Question: i have two view controllers and i want to pass data from 1st view to the second when i press ok button and move to the 2nd view without passing any data when i press cancel

i wrote this code
'''
@IBAction func submitL() {
// MARK: - Navigation
// In a storyboard-based application, you will often want to do a little preparation before navigation
func prepareForSegue(segue: UIStoryboardSegue, sender: AnyObject?) {
// Get the new view controller using segue.destinationViewController.
// Pass the selected object to the new view controller.
var third = segue.destinationViewController as ViewController
third.lastName = theLastName.text
third.name = theName.text
}
}
'''
this code didn't work
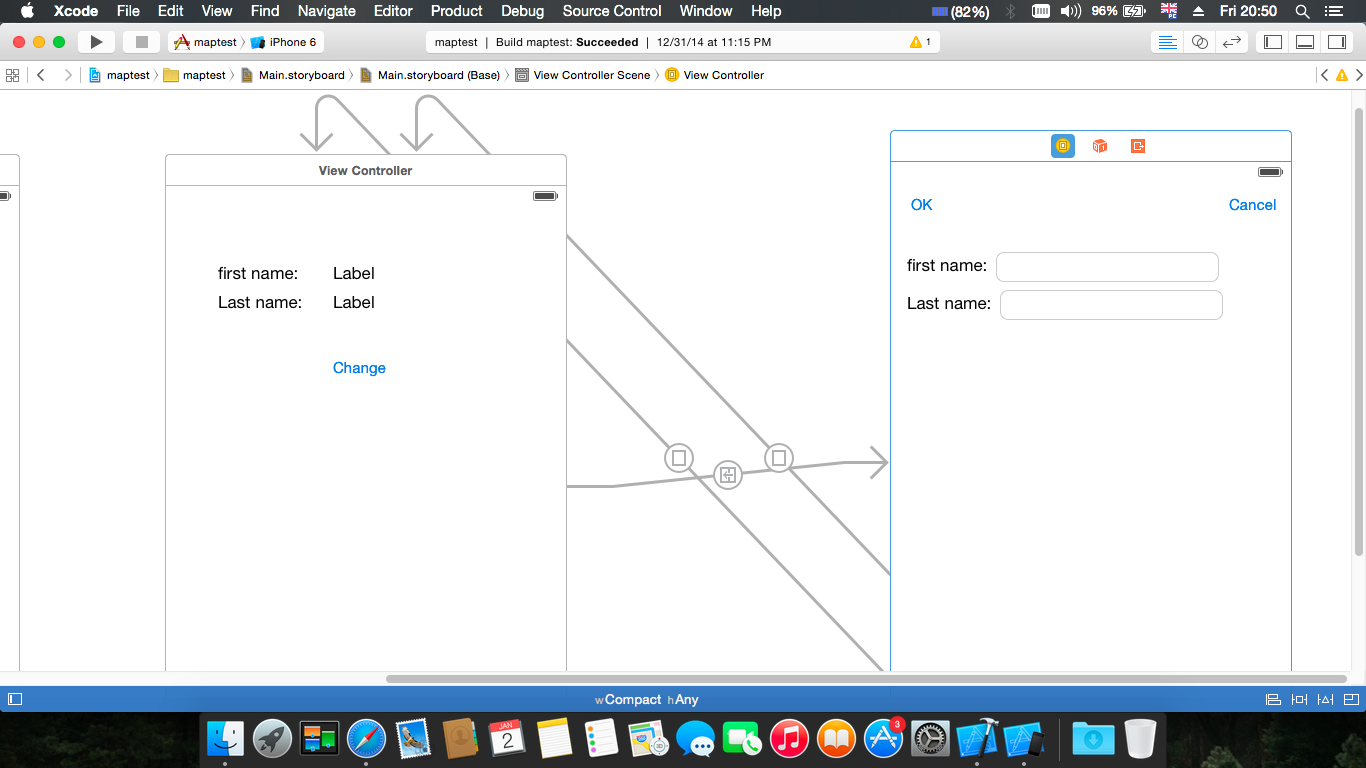
Answer: Take your prepareForSegue() method out of your submit function for starters. Look up "performSegueWithIdentifier" after that and you'll see how this all works.
'''
self.performSegueWithIdentifier("nameOfYourSegue", sender: self)
'''
<URL>